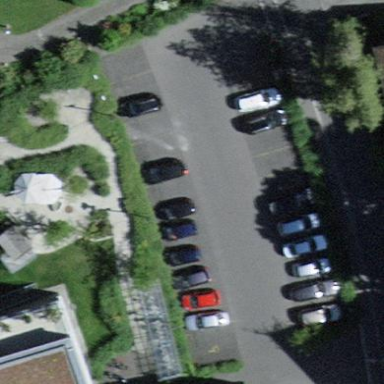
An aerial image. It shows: Parking area with surface.